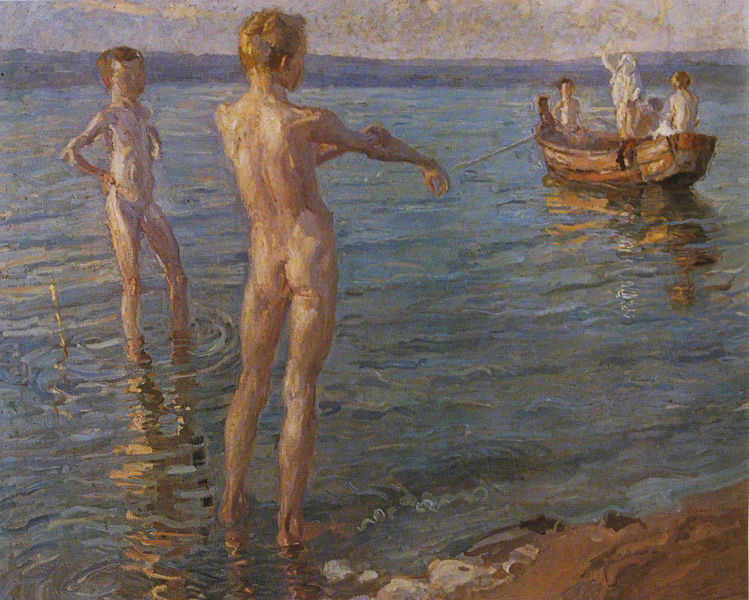
Titel: Badende Knaben
Künstler: Christian Adam Landenberger
Standort: München
Institution: Neue Pinakothek
Schlagwörter: akt, blau, fuß, gemälde, haut, himmel, kopf, körper, mann, meer, nackt, schatten, wasser, weiß, akte, baden, badende, fluss, frauen, gelb, impressionismus, landschaft, menschen, ocker, sand, see, ufer, braun, brust, damen, frau, holz, licht, männer, orange, rücken, hund, rot, beige, malerei, blond, arm, arme, inkarnat, stehen, stein, gesten, holland, erde, ferne, horizont, hügel, spiegelung, gewässer, pastos, schlank, sonne, gold, familie, kind, rosa, boot, genre, kahn, kinder, ruder, statue, deutschland, gischt, hintern, schiff, sommer, strand, wellen, liegen, haltung, buben, jungen, knaben, berge, farben, lila, ausflug, schaum, tau, jugendstil, spielen, freizeit, impressionistisch, monet, rudern, manet, deutsch, stimmung, nackte, junge, gestalt, unscharf, bad, waschen, penis, münchen, blautöne, abschied, seil, urlaub, fkk, reinigen, gebogen, liebermann, beckmann, strudel, hüfte, fachwerk, erscheinung, gespiegelt, umhüllt, max liebermann, gruß, max, waschung, winken, grüßen, pinakothek, mehr, kringel, gesprenge, uhde, hoffmann, impressionismua, jahn, reformbewegung, sxhiff, kanben, ewässer, po, nacktbadende, einseifen, leistokow, schwiiters